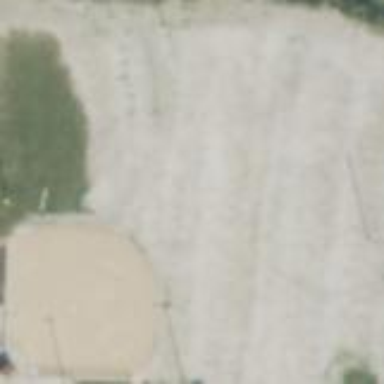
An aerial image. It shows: Baseball pitch for leisure land.